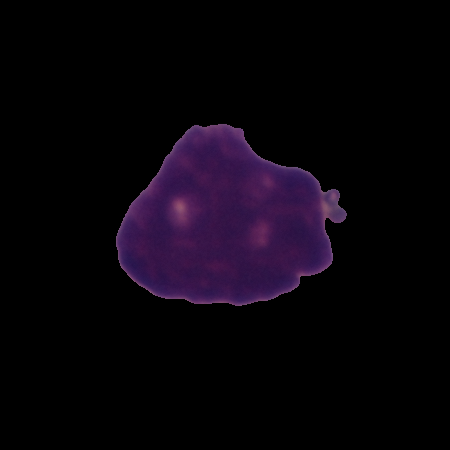
Label: healthy